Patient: sex M, age 69
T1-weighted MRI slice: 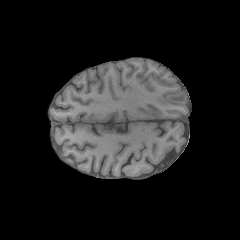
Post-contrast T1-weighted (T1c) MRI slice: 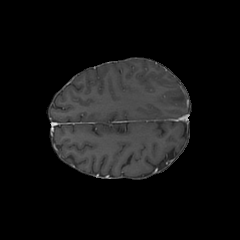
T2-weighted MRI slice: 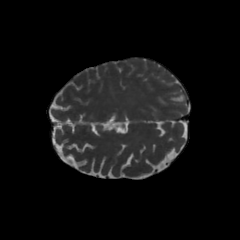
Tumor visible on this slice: yes
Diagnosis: Glioblastoma, IDH-wildtype
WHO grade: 4